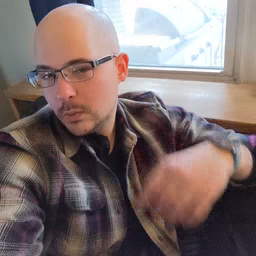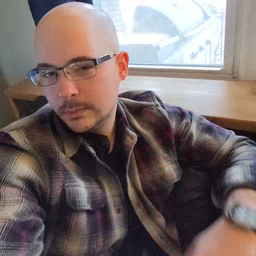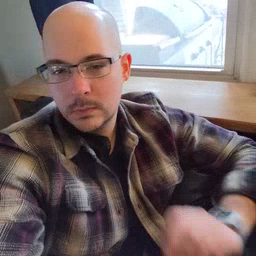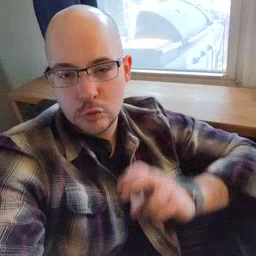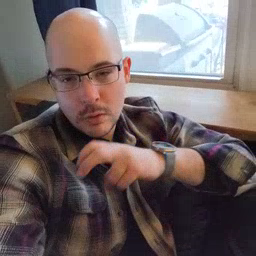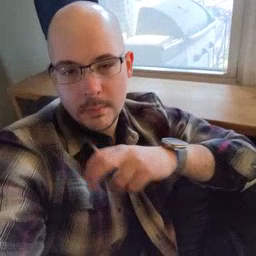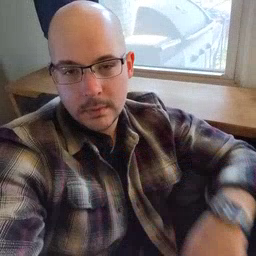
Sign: jump